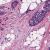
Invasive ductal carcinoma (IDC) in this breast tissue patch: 1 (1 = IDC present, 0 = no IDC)